【题型】解答题　【知识点】立体几何　【难度】easy
如图所示，在长方体 $ABCD-A'B'C'D'$ 中，用截面截下一个棱锥 $C-A'DD'$，求棱锥 $C-A'DD'$ 的体积与剩余部分的体积之比.

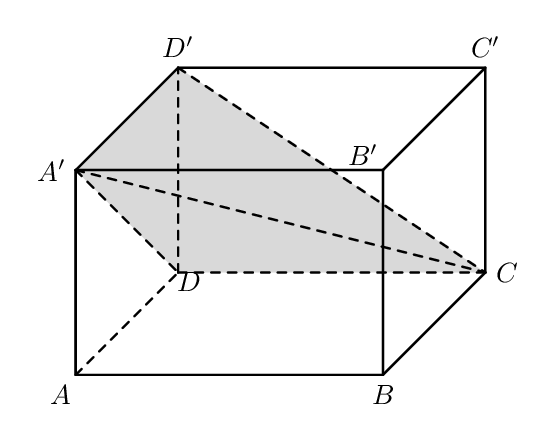
【解答】
【解析】
方法 1、设 $AB=a$，$AD=b$，$DD'=c$，

则长方体 $ABCD-A'B'C'D'$ 的体积 $V=abc$.

又 $S_{\triangle A'DD'} = \frac{1}{2}bc$ 且三棱锥 $C-A'DD'$ 的高为 $CD=a$，

所以 $V_{\text{棱锥}C-A'DD'} = \frac{1}{3} S_{\triangle A'DD'} \cdot CD = \frac{1}{6}abc$.

则剩余部分的几何体体积 $V_{\text{剩}} = abc - \frac{1}{6}abc = \frac{5}{6}abc$.

故 $V_{\text{棱锥}C-A'DD'} : V_{\text{剩}} = \frac{1}{6}abc : \frac{5}{6}abc = 1 : 5$.

方法 2、已知长方体可以看成侧棱垂直于底面的四棱柱 $ADD'A'-BCC'B'$，设它的底面 $ADD'A'$ 面积为 $S$，高为 $h$，则它的体积为 $V=Sh$.
而棱锥 $C-A'DD'$ 的底面面积为 $\frac{1}{2}S$，高为 $h$，因此棱锥 $C-A'DD'$ 的体积 $V_{C-A'DD'} = \frac{1}{3} \times \frac{1}{2}Sh = \frac{1}{6}Sh$.

剩余部分的体积是 $Sh - \frac{1}{6}Sh = \frac{5}{6}Sh$.

所以棱锥 $C-A'DD'$ 的体积与剩余部分的体积之比为 $\frac{1}{6}Sh : \frac{5}{6}Sh = 1 : 5$.